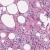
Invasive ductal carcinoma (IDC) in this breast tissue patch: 0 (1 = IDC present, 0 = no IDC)